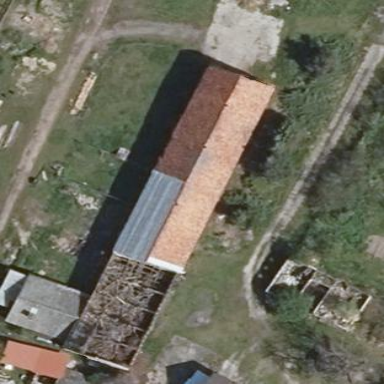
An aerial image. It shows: Building with gabled roof oriented along its structure. The roof is striking red color.